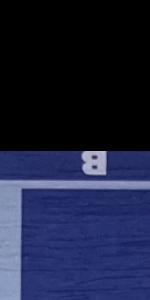
Label: Empty